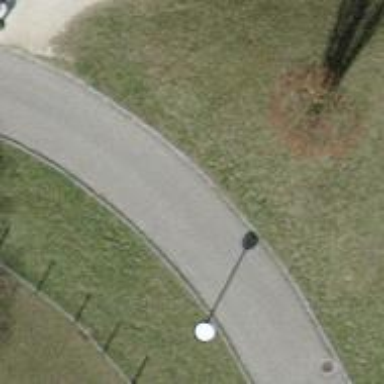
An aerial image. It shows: Asphalt driveway designated as service road.